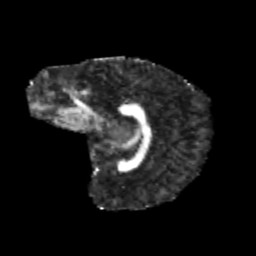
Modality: FA
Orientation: sagittal
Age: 11
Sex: male
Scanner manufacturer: siemens
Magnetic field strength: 3 T
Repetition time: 3.8 s
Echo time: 0.07 s